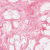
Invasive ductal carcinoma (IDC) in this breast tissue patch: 0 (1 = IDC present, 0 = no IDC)